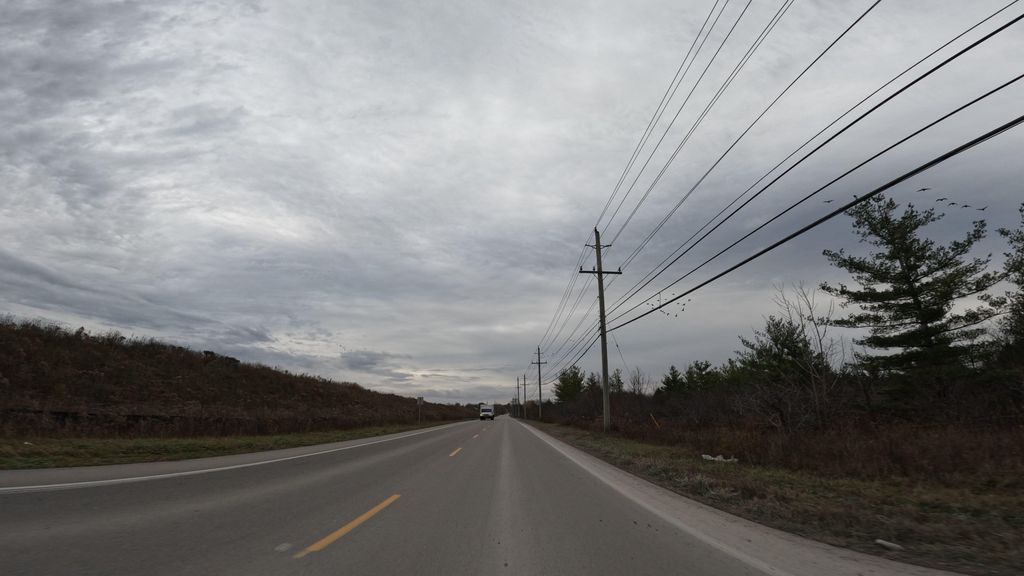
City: hamilton